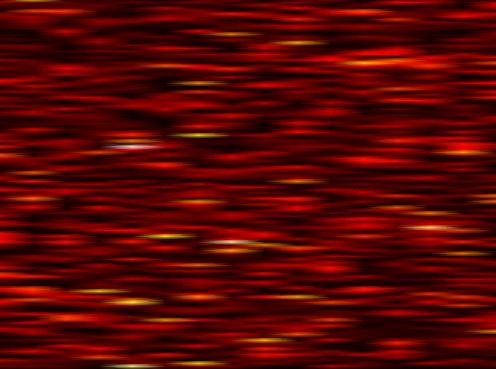
Label: FOFDM